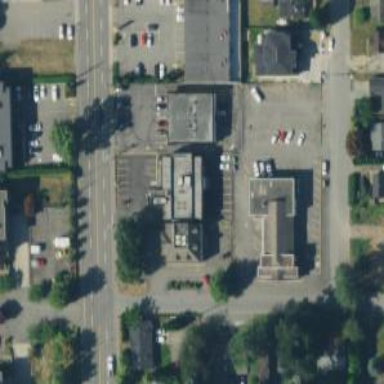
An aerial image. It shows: Healthcare clinic.